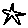
Label: star